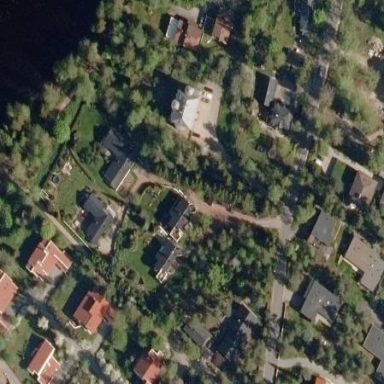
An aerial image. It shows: Residential area.